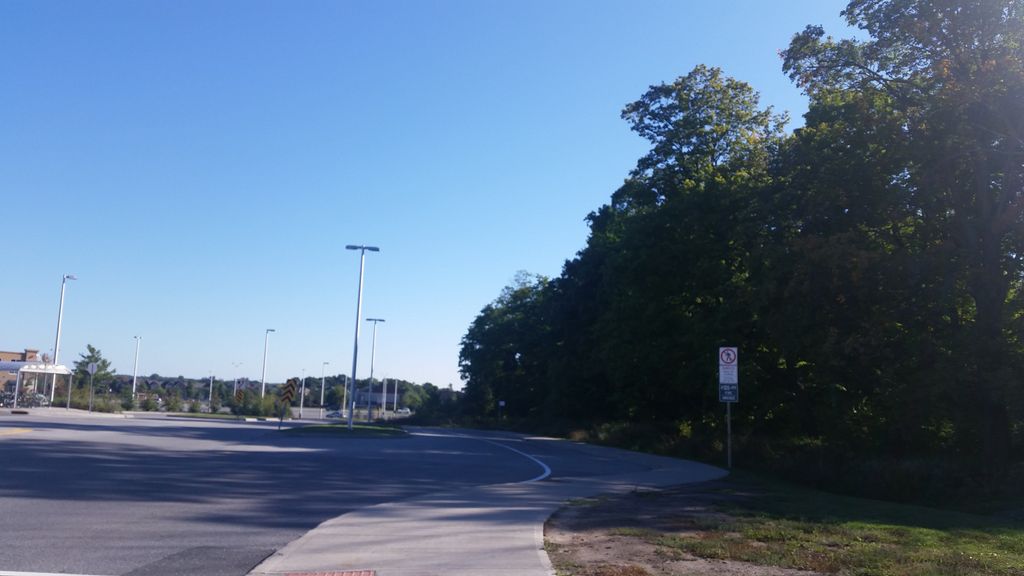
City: ottawa-gatineau